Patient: sex M, age 22
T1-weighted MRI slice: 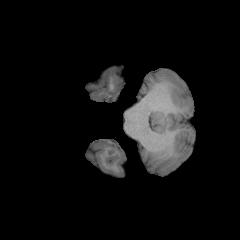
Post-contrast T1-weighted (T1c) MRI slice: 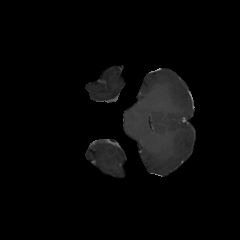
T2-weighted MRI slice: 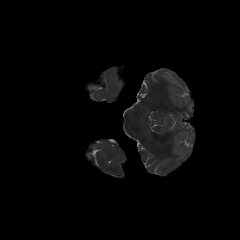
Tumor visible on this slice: no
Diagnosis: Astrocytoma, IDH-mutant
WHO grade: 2